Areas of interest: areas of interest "Driving School"
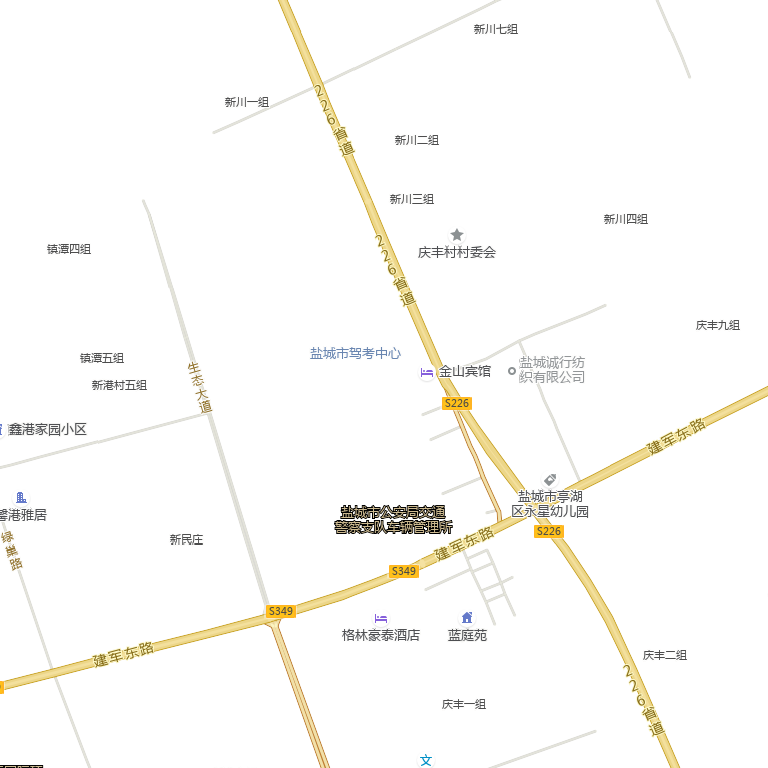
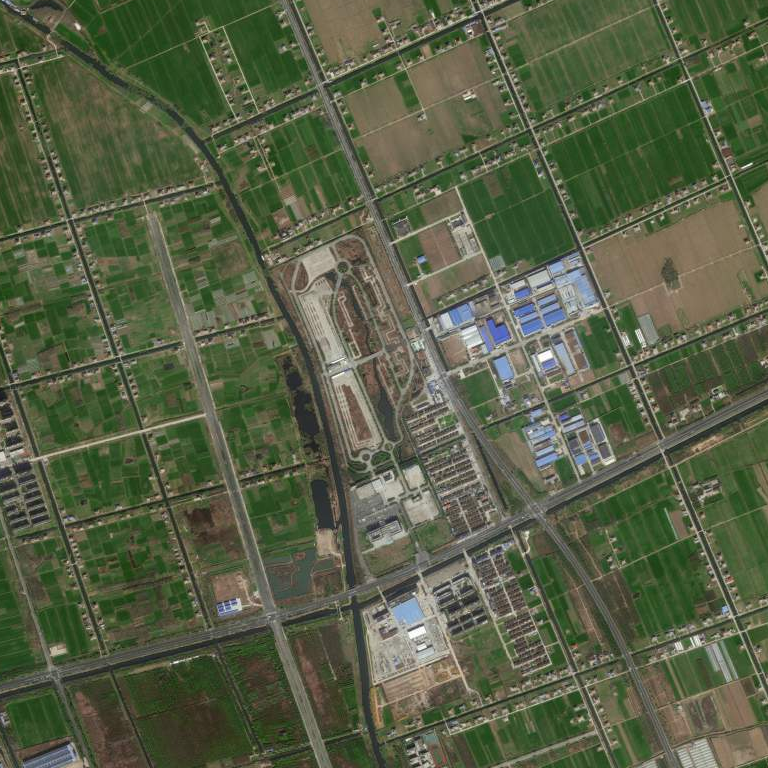